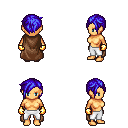
a pixel art fantasy rpg character, female body template, human, tanned skin, brown cape, white pants, blue pixie cut hairstyle, gold gloves, four views (front, back, left, right), 2x2 character sprite sheet, small pixel art, hard edges, no anti-aliasing